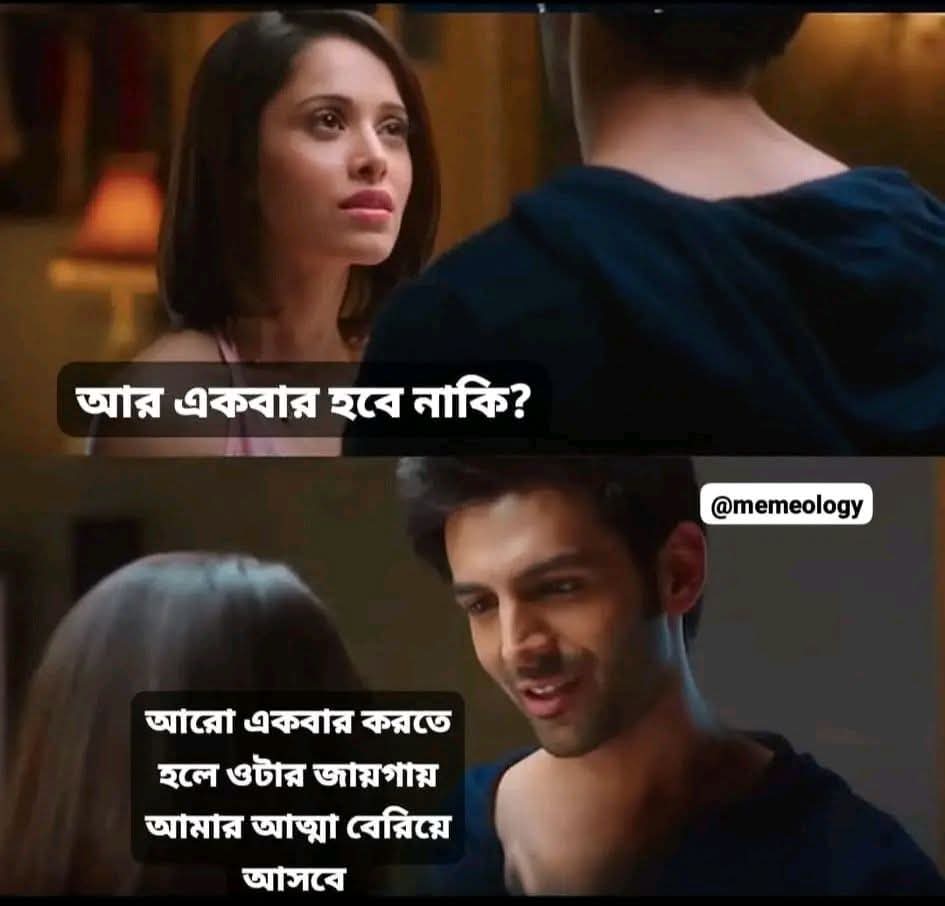
Text: আর একবার হবে নাকি? আরো একবার করতে হলে ওটার জায়গায় আমার আত্মা বেরিয়ে আসবে
Label: Non Hate